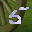
Label: 5